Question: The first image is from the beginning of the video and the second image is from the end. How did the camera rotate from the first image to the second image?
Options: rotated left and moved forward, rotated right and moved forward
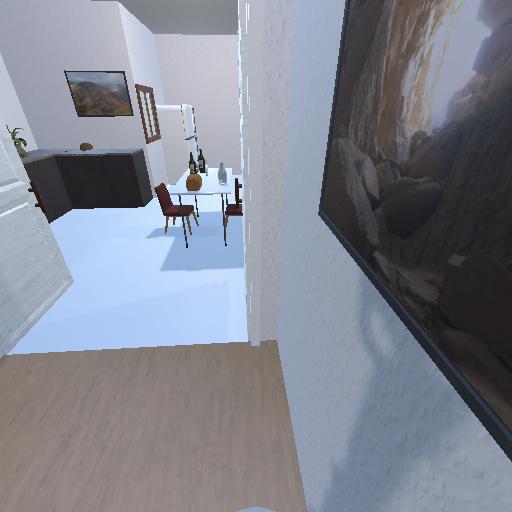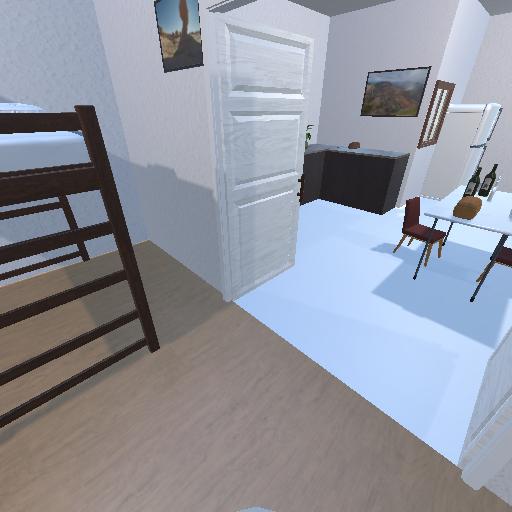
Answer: rotated left and moved forward